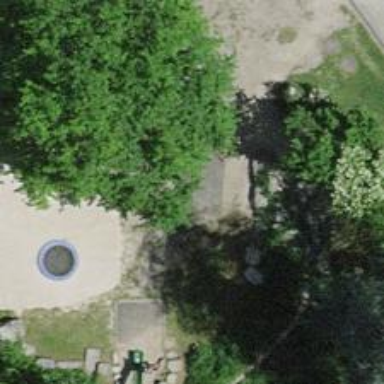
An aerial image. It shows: Playground area for leisure activities on the land.